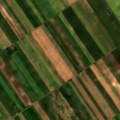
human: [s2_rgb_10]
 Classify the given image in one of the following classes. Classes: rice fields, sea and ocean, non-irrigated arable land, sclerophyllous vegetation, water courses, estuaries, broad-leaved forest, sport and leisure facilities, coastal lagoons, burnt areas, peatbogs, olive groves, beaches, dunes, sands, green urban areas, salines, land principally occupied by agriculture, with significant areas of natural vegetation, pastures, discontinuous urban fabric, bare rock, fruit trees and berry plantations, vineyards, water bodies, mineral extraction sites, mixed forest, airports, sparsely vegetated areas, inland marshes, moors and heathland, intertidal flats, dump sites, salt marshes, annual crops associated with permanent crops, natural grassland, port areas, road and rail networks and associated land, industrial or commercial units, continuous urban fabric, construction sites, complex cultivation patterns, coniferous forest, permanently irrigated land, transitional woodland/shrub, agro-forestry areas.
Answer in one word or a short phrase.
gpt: non-irrigated arable land